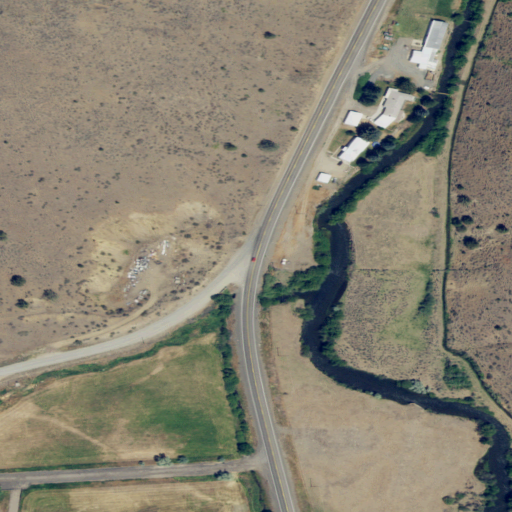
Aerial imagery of valley in Oregon named Griffin Gulch containing shrub, low intensity development, open development, medium intensity development, herbaceous wetlands, and woody wetlands